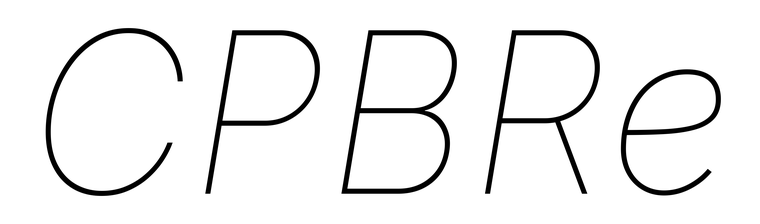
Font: Inter-Italic_Thin_Italic